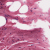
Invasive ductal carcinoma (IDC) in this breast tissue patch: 0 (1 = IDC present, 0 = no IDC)